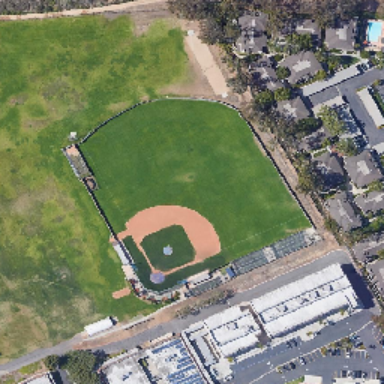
Next to a green baseball field are two white houses .